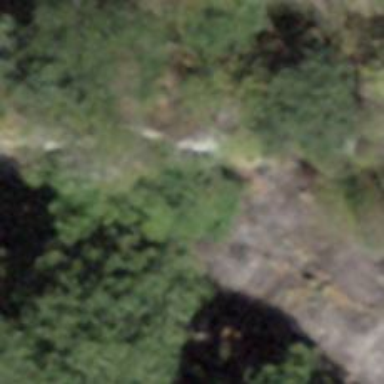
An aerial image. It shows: Natural cliff.